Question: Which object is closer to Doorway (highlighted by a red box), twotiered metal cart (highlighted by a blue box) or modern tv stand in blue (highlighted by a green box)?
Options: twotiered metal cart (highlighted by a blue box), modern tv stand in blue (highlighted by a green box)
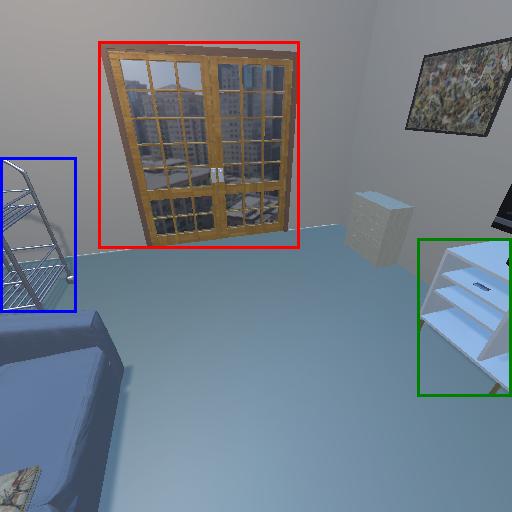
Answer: twotiered metal cart (highlighted by a blue box)